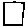
Label: square